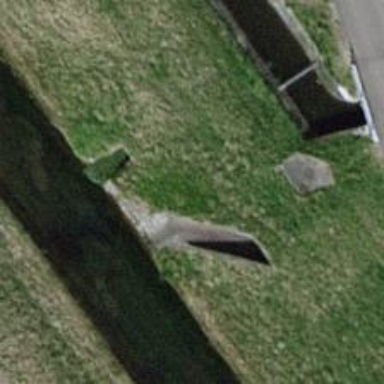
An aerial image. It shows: Drain passing through culvert tunnel.